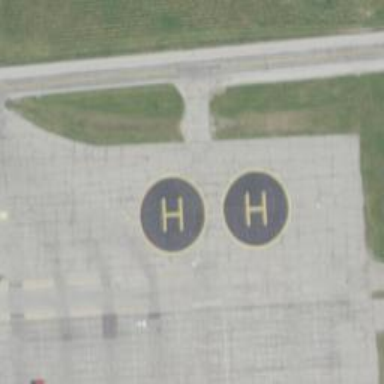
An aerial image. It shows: Image showing helipad at airport.